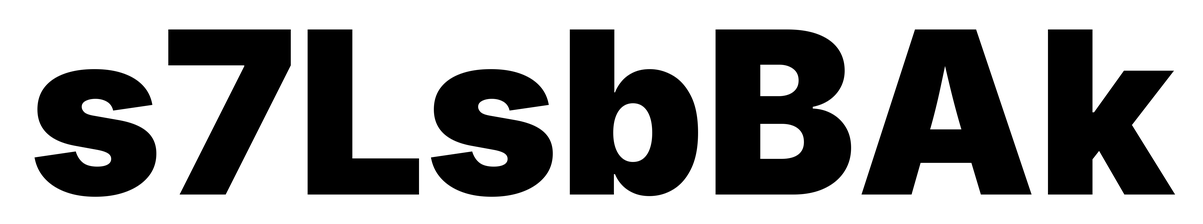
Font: Inter_Black